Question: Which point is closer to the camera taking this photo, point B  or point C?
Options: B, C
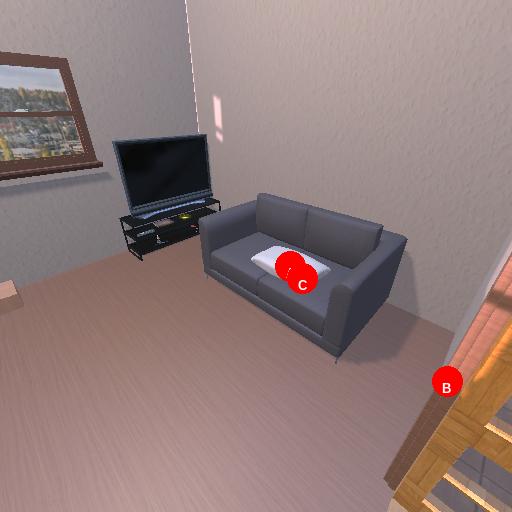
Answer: B